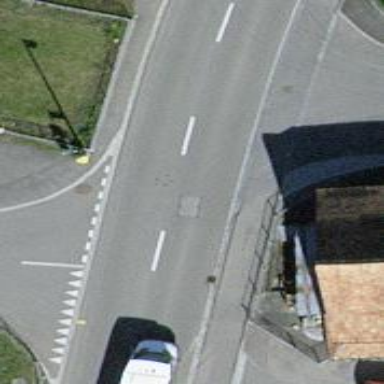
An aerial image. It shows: Public transport stop position.